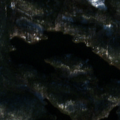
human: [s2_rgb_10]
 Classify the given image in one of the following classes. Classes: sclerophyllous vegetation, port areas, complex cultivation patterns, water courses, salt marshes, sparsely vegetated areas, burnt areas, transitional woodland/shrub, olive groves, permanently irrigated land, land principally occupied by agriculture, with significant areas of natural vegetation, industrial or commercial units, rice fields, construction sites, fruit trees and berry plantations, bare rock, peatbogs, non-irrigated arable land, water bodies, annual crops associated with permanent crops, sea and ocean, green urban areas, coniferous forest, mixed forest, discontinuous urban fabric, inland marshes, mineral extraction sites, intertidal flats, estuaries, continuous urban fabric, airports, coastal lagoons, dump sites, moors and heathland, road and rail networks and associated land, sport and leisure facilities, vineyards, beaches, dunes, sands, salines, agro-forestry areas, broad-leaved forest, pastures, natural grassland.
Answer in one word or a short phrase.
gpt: coniferous forest, mixed forest, water bodies